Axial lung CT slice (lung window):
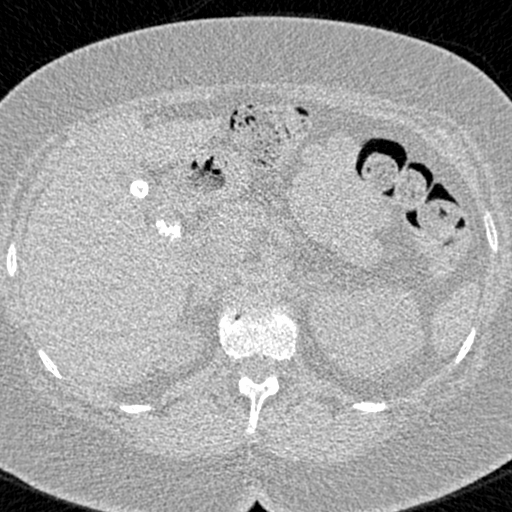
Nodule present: no